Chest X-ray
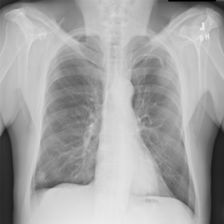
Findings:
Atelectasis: negative
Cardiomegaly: negative
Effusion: negative
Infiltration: negative
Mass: negative
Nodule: positive
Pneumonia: negative
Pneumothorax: negative
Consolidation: negative
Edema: negative
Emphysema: negative
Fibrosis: negative
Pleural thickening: negative
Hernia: negative